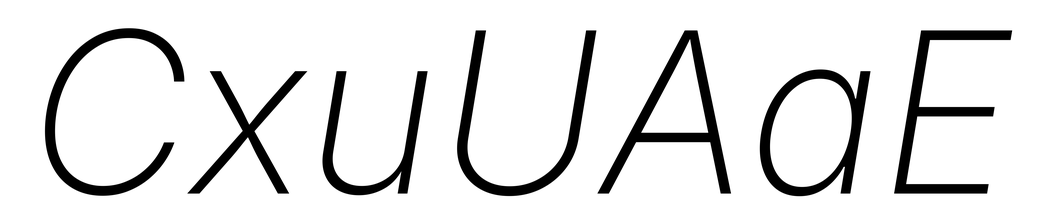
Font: Inter-Italic_ExtraLight_Italic